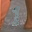
Label: 1